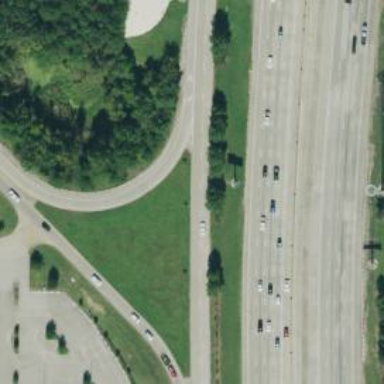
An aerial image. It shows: Primary link highway.